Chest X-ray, PA view. Patient: 63 years old, sex M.
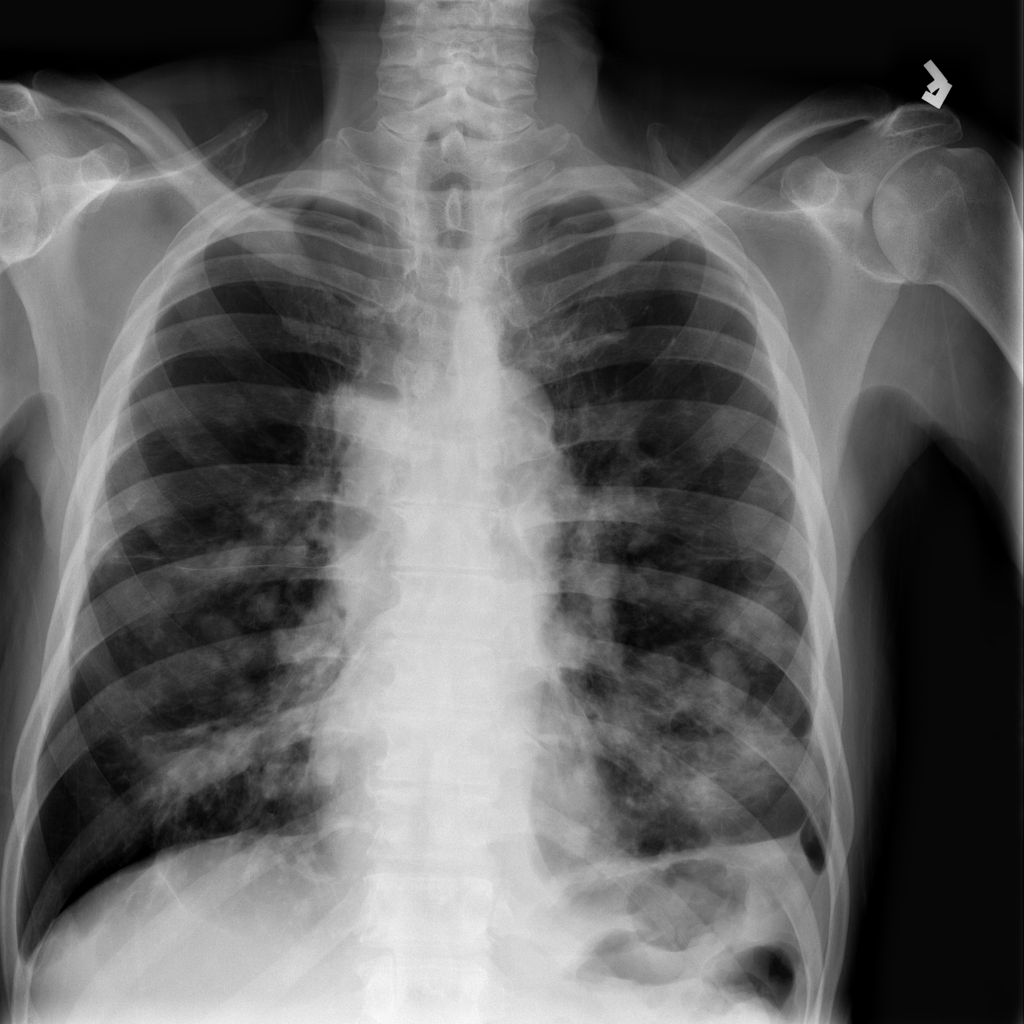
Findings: No Finding